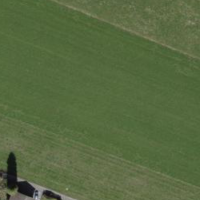
EUNIS habitat code: 52
Species observed at this site:
Euonymus europaeus
Urtica dioica